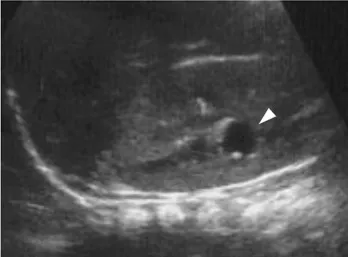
Ultrasound and contrast-enhanced computed tomography (CT). (A) Ultrasound at first visit (Day 1): a 1-cm low echo cyst-like region in the right kidney (arrowhead).
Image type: radiology (ultrasound)